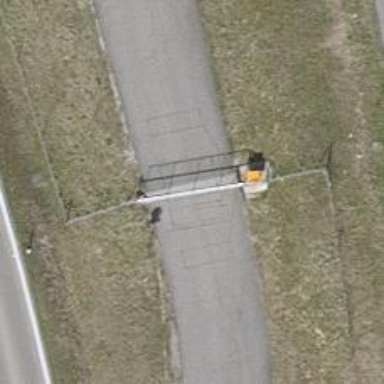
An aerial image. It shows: Gate.